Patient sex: M
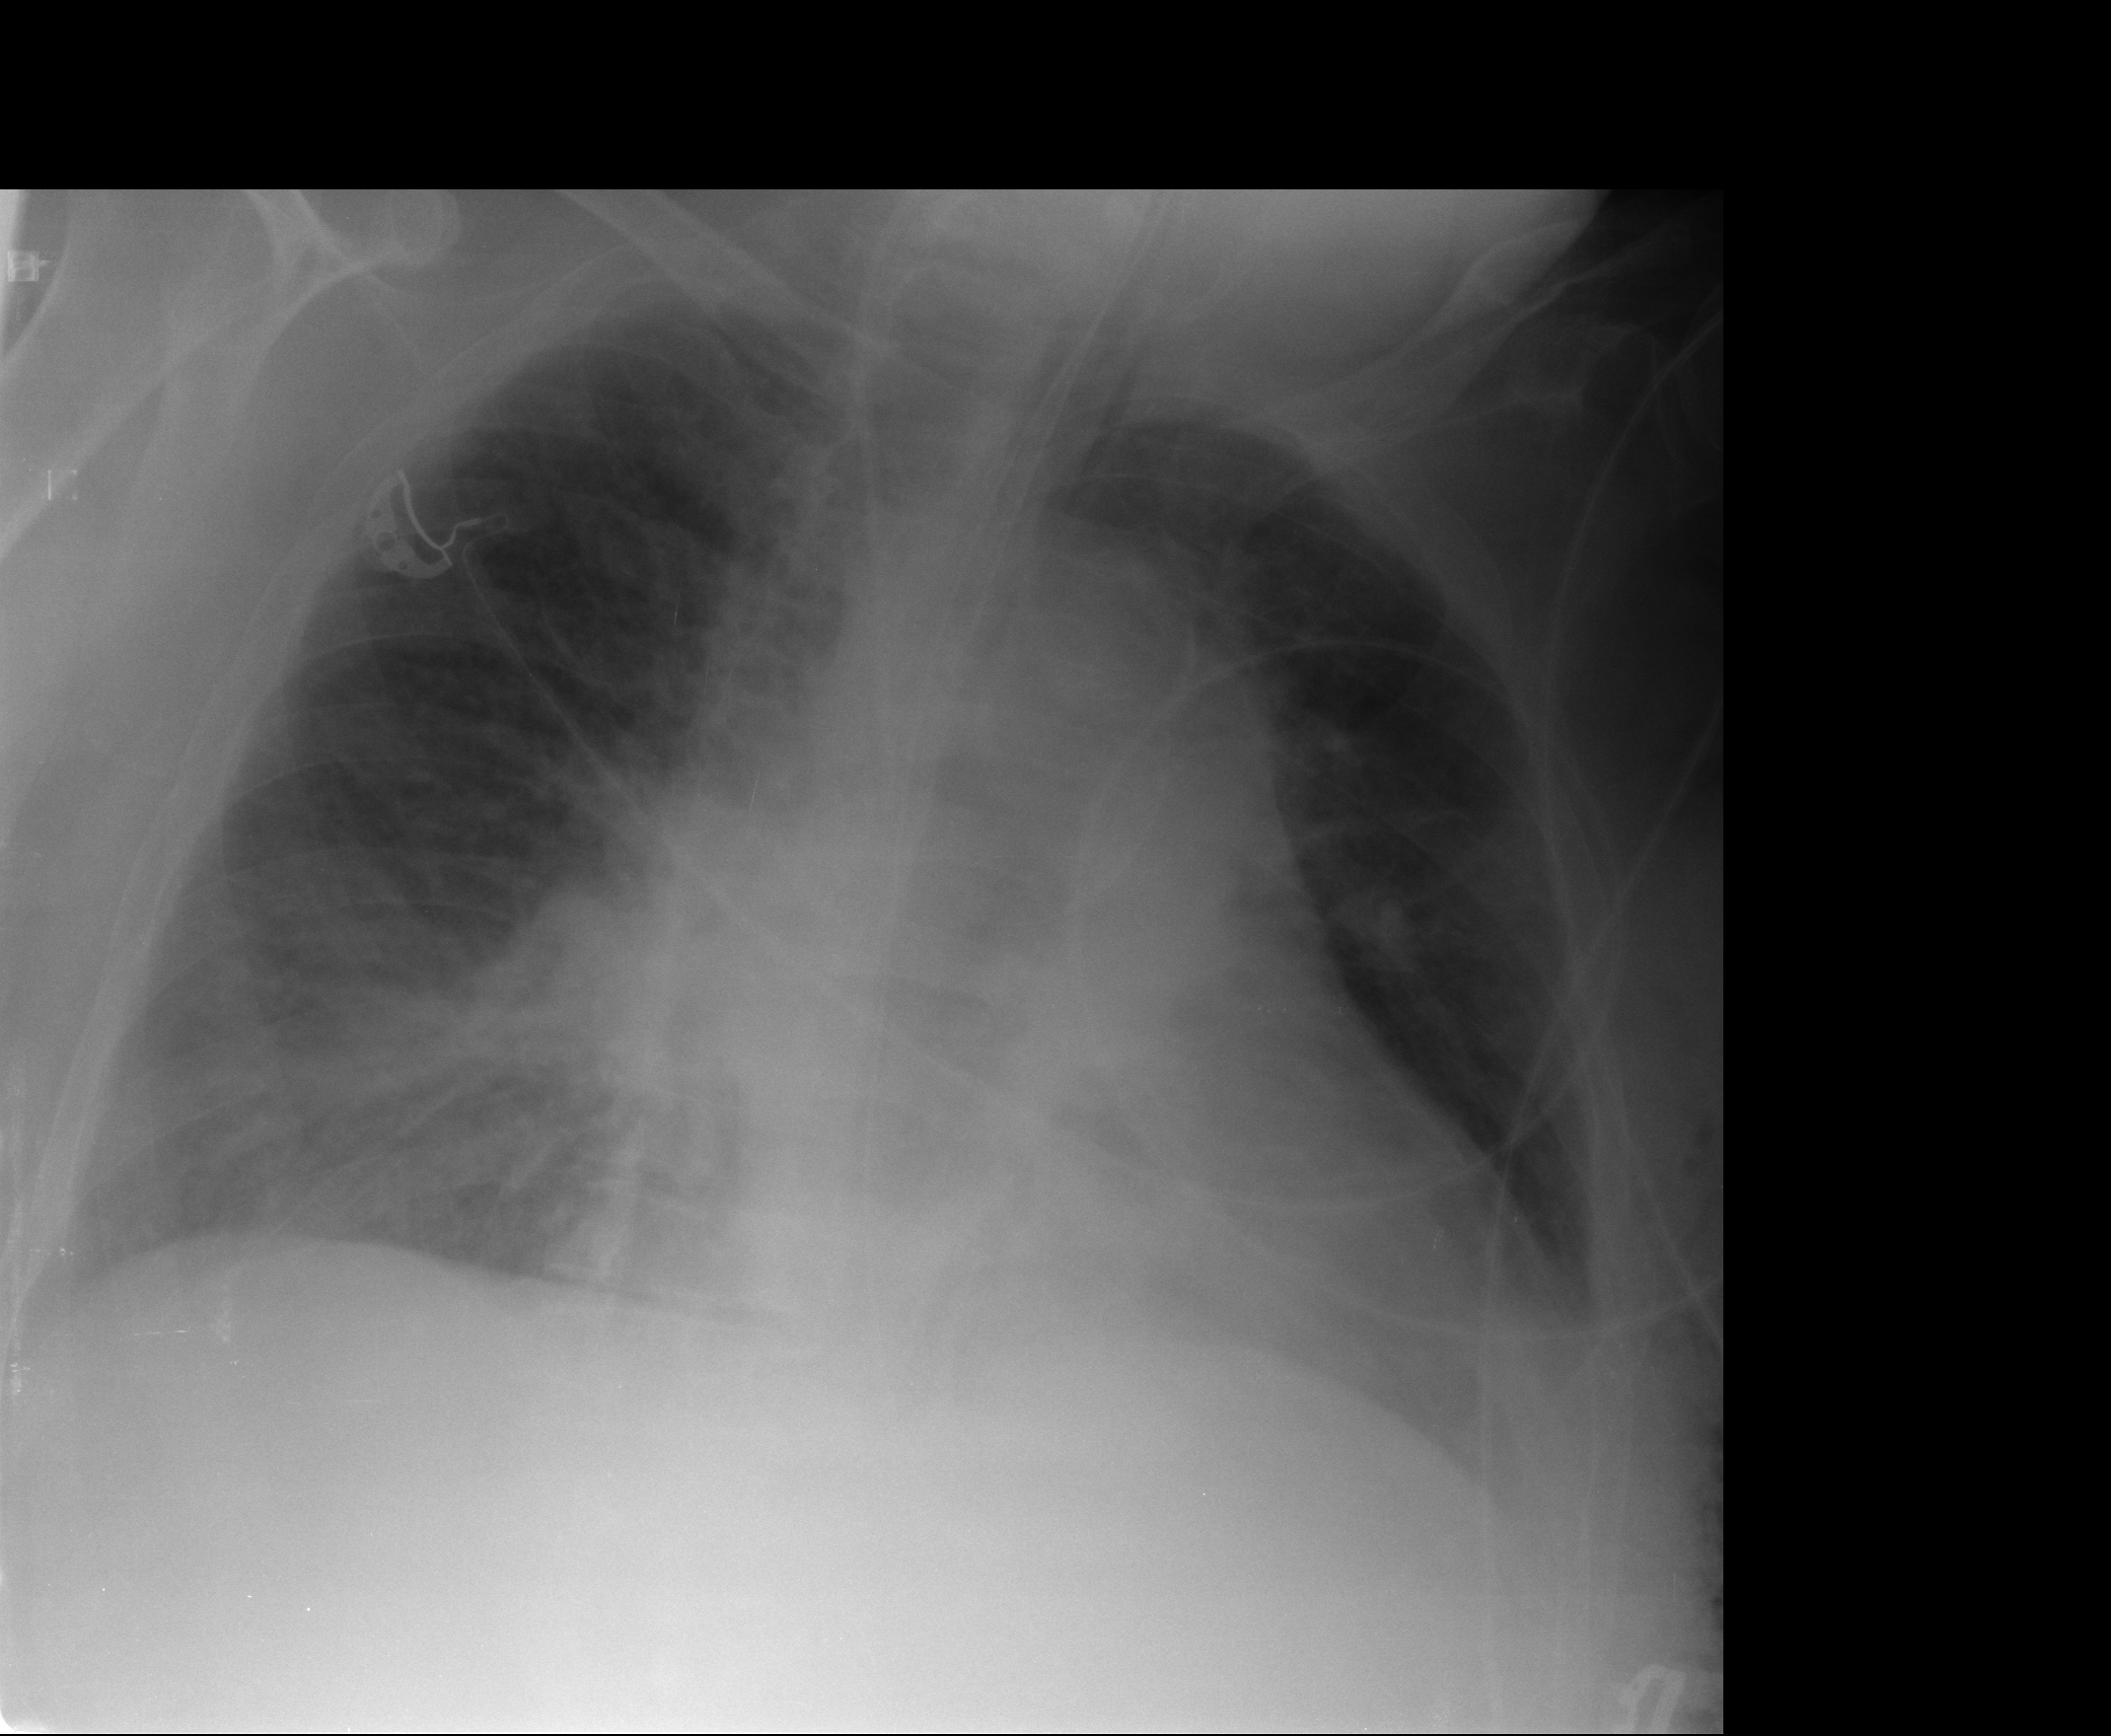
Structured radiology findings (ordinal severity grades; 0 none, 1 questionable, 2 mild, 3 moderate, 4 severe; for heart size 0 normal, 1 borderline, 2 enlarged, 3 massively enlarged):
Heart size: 2
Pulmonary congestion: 2
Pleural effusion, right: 2
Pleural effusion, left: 2
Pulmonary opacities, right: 2
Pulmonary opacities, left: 0
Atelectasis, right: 2
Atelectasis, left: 1